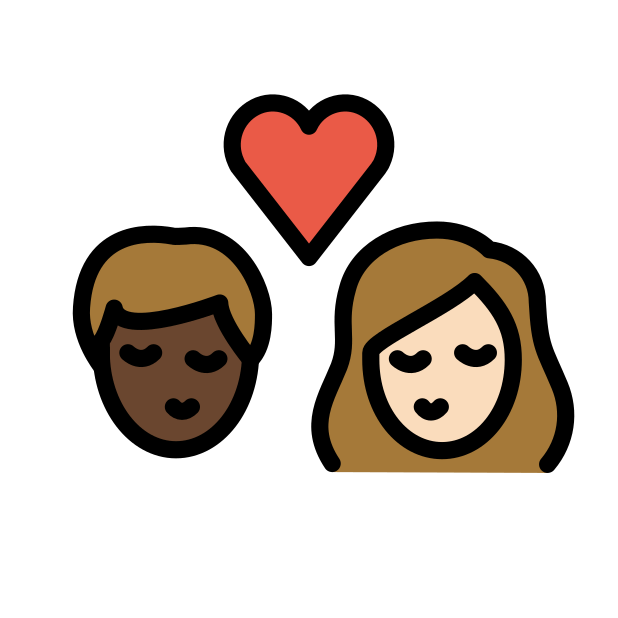
kiss: person, person, dark skin tone, light skin tone